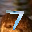
Label: 7